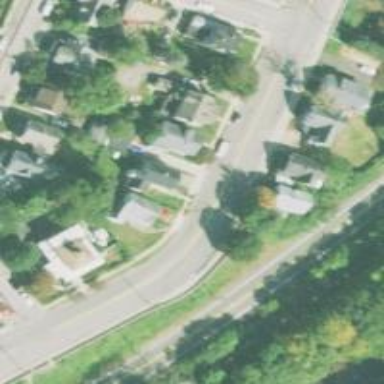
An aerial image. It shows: Residential driveway used as service road.